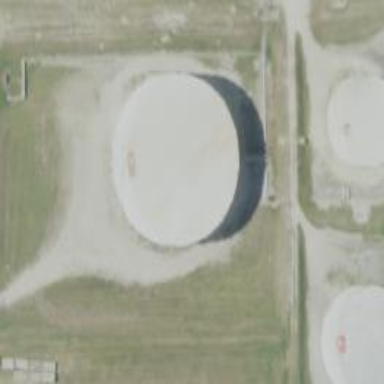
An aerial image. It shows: Storage tank created as man-made structure.